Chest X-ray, AP view. Patient: 24 years old, sex M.
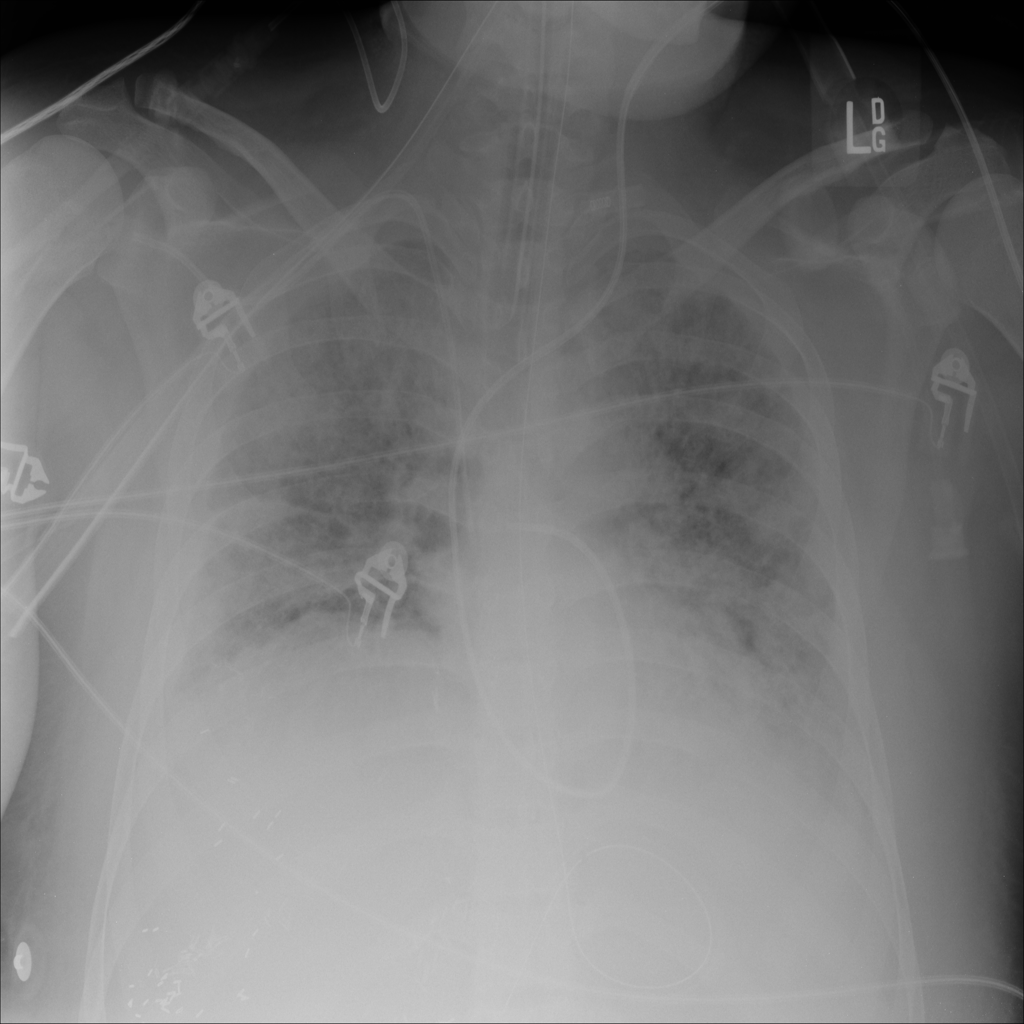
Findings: Edema, Effusion, Infiltration